Interaction volume radius: 5 \u00c5
Interaction volume height: 30 \u00c5
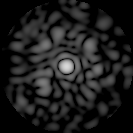
Disorder parameter: 0.8302